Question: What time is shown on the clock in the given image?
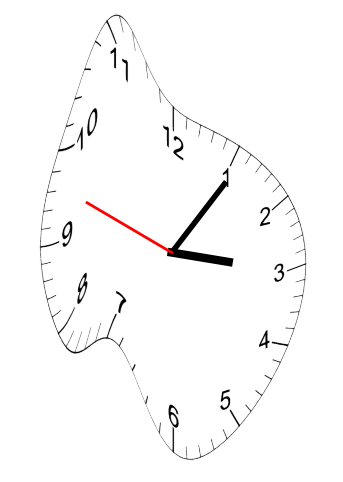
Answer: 03:05:48